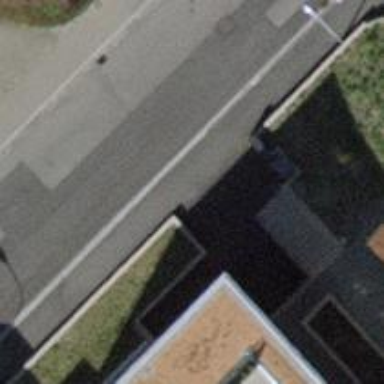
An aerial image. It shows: Unmarked crossing with traffic calming table on the road.